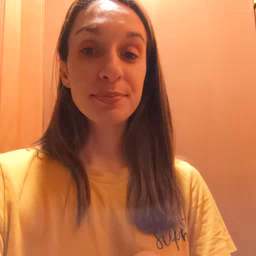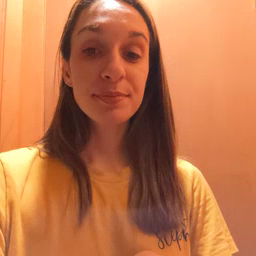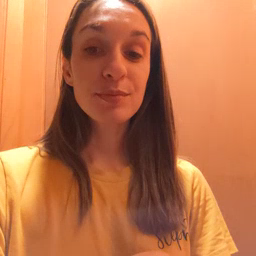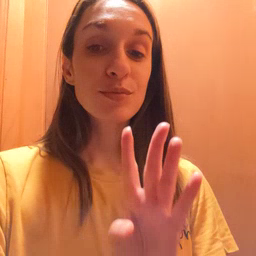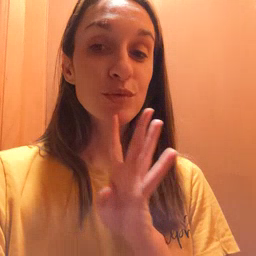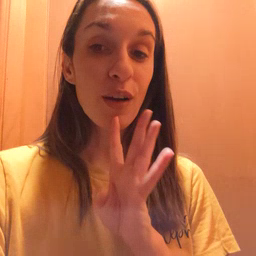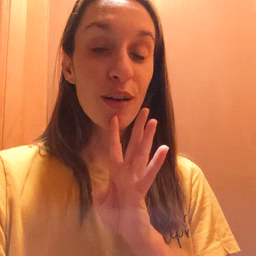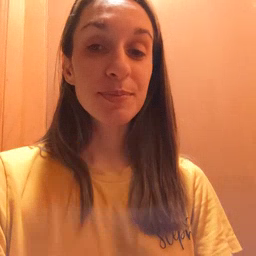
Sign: talk